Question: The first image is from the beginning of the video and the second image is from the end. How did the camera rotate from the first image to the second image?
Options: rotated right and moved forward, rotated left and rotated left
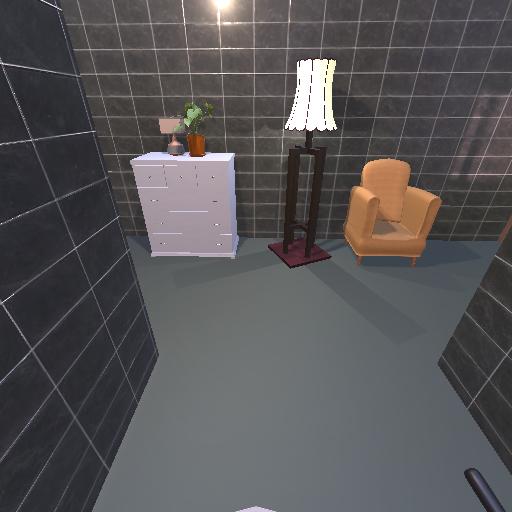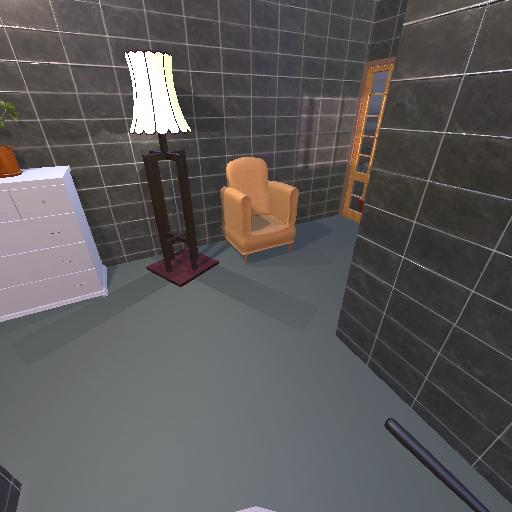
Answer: rotated right and moved forward